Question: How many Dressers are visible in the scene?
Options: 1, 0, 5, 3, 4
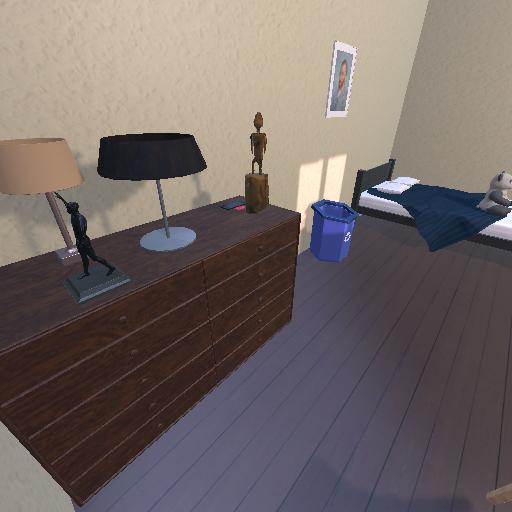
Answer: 1